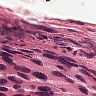
Metastatic tissue present: yes